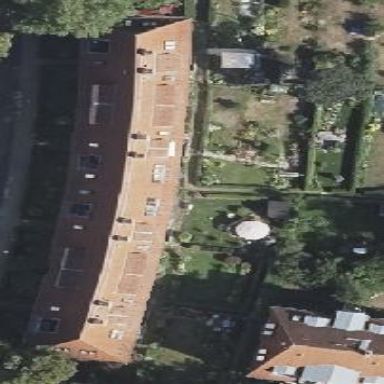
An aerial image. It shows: Hipped roof apartment building.